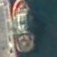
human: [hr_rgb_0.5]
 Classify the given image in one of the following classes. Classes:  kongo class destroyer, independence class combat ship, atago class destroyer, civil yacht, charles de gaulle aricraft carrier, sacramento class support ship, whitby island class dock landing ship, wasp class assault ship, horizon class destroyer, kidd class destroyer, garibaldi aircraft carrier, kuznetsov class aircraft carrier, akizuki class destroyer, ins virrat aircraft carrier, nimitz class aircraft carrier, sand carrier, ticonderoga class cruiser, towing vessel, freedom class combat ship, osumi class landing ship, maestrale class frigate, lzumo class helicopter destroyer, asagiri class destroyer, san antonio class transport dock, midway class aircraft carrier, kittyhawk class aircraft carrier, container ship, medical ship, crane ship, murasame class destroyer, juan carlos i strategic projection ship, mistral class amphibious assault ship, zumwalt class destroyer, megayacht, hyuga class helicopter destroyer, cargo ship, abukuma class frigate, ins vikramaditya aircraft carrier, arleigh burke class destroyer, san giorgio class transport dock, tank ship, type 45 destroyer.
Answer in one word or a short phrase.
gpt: Towing vessel